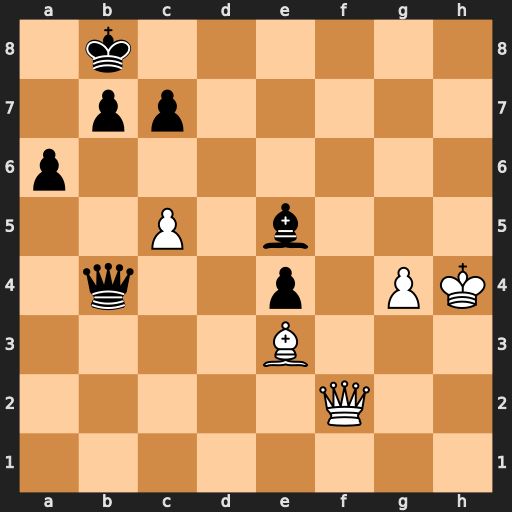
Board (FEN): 1k6/1pp5/p7/2P1b3/1q2p1PK/4B3/5Q2/8
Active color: w
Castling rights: -
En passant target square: -
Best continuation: Qf8+ Ka7 c6+